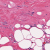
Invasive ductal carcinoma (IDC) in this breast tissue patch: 0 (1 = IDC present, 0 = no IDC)